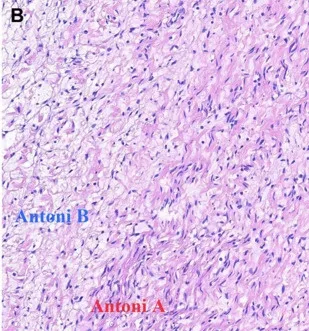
Final pathology of penile mass specimen excised during operation. (B) Hypercellular Antoni A areas: compact spindle cells with no atypia or mitoses arranged in bundles or interlacing fascicles. Hypocellular Antoni B areas: spindle cells arranged haphazardly in a loose stroma. (HE, x200).
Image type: pathology (h&e)